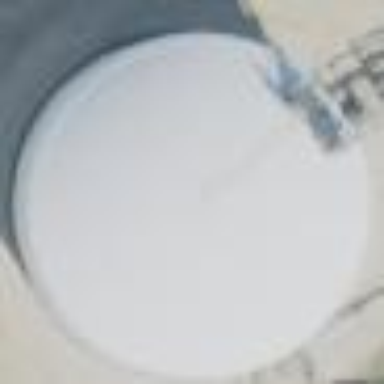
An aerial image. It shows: Storage tank which is man-made.